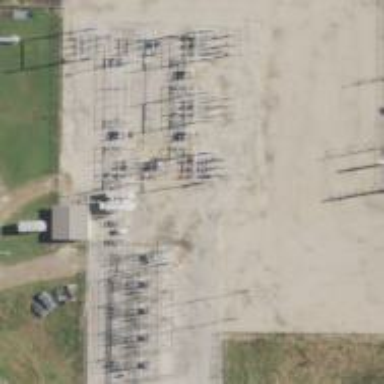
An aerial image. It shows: Switch for power supply.